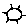
Label: sun